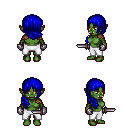
a pixel art fantasy rpg character, female body template, orc, green skin, leather shoulder armor, white pants, blue right-swept hairstyle, metal gloves, dagger, four views (front, back, left, right), 2x2 character sprite sheet, small pixel art, hard edges, no anti-aliasing